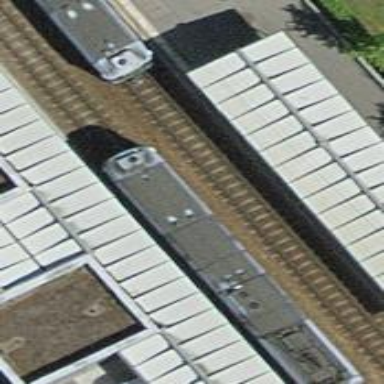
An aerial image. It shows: Light rail stop position for public transport.